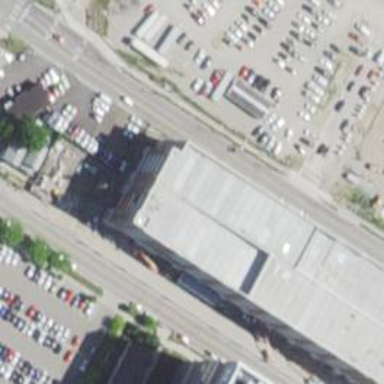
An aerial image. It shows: Service road tunnel with building passage.